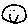
Label: smiley face